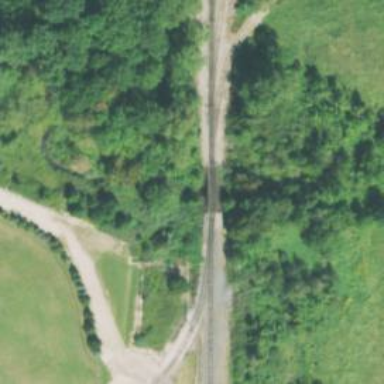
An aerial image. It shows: Railway spur bridge.